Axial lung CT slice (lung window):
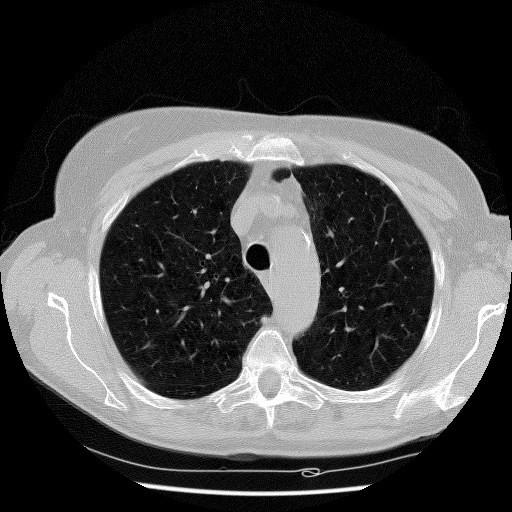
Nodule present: no